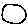
Label: circle